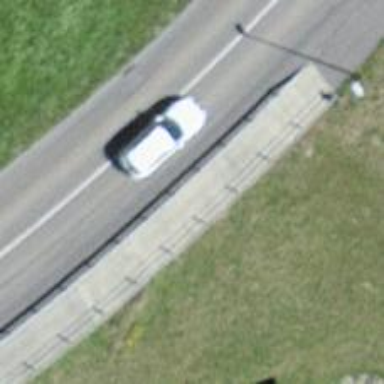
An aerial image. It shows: Primary highway.